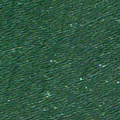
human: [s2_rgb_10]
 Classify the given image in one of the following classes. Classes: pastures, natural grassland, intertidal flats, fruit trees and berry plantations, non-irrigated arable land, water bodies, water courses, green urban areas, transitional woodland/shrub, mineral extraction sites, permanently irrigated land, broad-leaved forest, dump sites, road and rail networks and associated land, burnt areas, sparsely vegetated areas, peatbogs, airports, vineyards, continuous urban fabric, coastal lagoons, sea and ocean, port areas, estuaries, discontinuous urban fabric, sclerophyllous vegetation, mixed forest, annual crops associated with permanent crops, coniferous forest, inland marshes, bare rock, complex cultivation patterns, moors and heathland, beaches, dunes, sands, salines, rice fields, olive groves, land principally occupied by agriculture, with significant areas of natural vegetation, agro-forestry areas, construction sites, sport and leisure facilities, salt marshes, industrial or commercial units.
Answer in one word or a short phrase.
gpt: sea and ocean